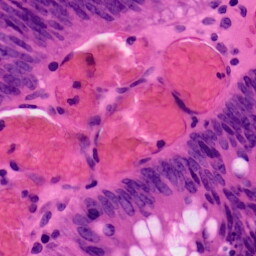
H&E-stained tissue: Colon